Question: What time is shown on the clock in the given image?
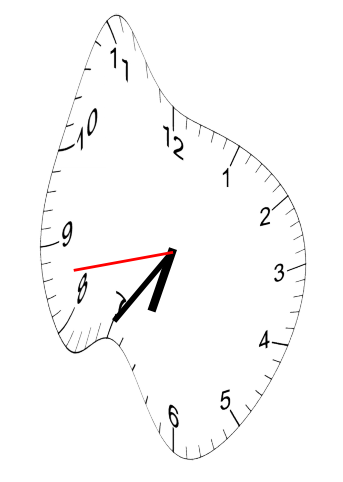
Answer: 06:35:43